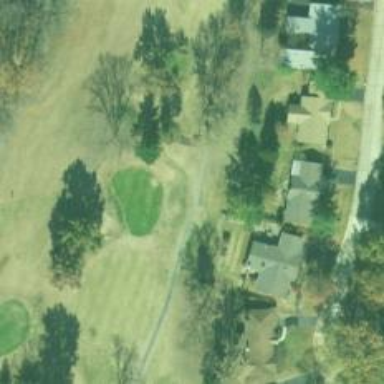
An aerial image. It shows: View of golf hole.